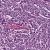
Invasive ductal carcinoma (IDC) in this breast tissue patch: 1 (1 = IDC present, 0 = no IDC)